Interaction volume radius: 5 \u00c5
Interaction volume height: 20 \u00c5
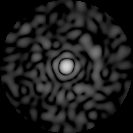
Disorder parameter: 0.8191